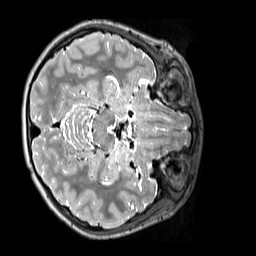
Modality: T2w
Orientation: axial
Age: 10
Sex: male
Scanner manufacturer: siemens
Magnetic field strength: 3 T
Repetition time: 3.2 s
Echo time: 0.408 s